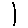
Label: line